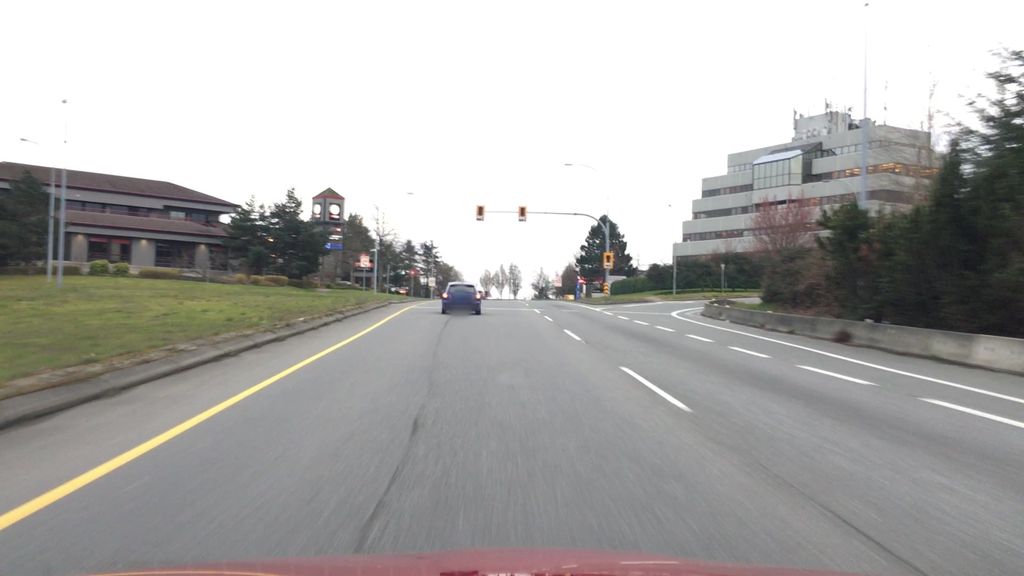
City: victoria